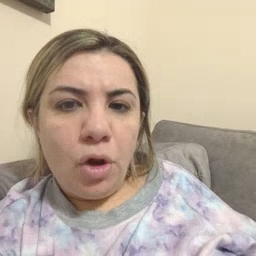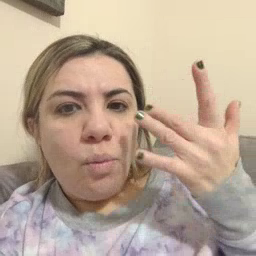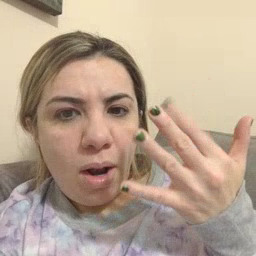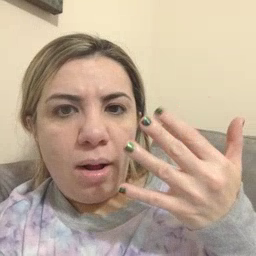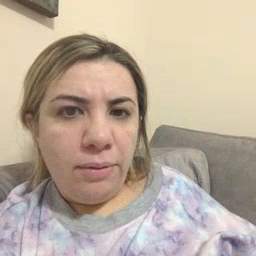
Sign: wait